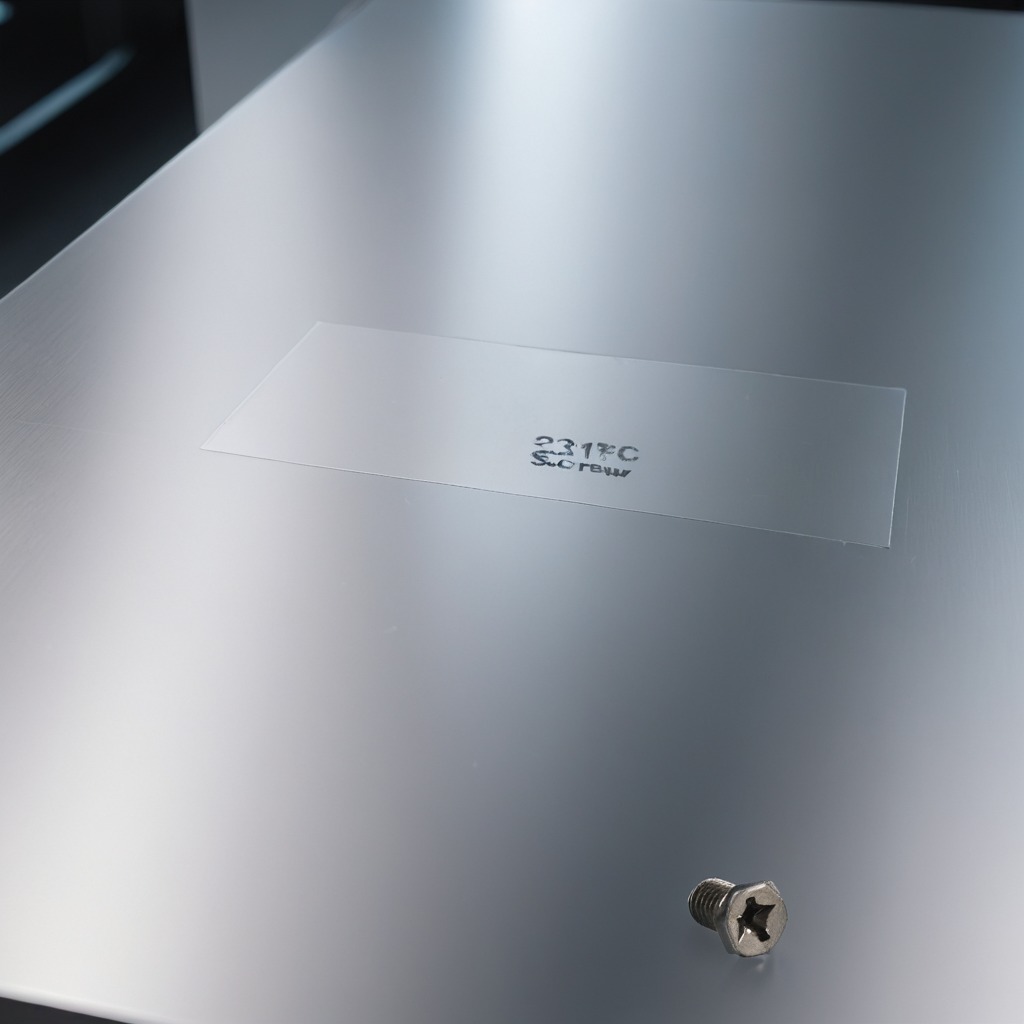
A metal screw is lying on a stainless steel table in a high-end prototyping lab.